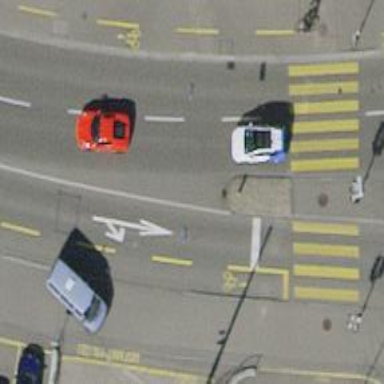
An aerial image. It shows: Asphalt road with separate sidewalk. There is designated cycle lane on the left.